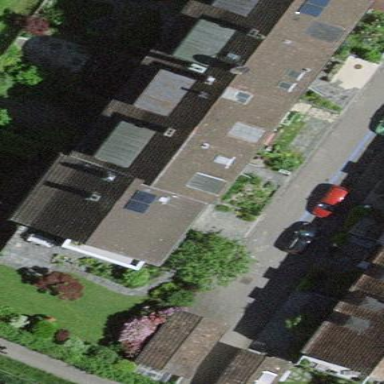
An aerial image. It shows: Terrace building.